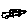
Label: car